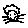
Label: cat